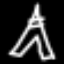
Label: The Eiffel Tower